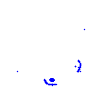
Particle: pion